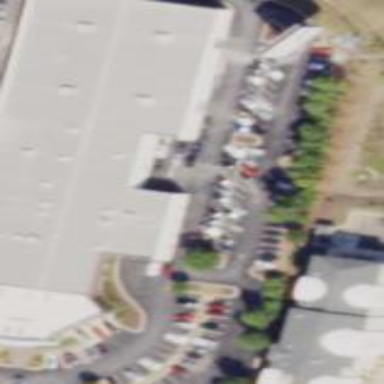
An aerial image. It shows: Car shop building.